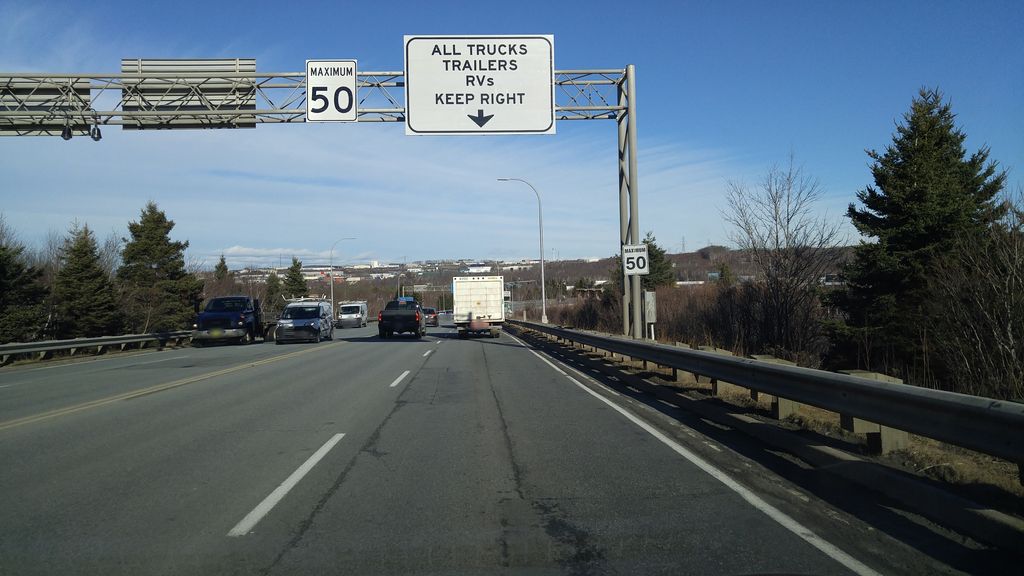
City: halifax